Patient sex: F
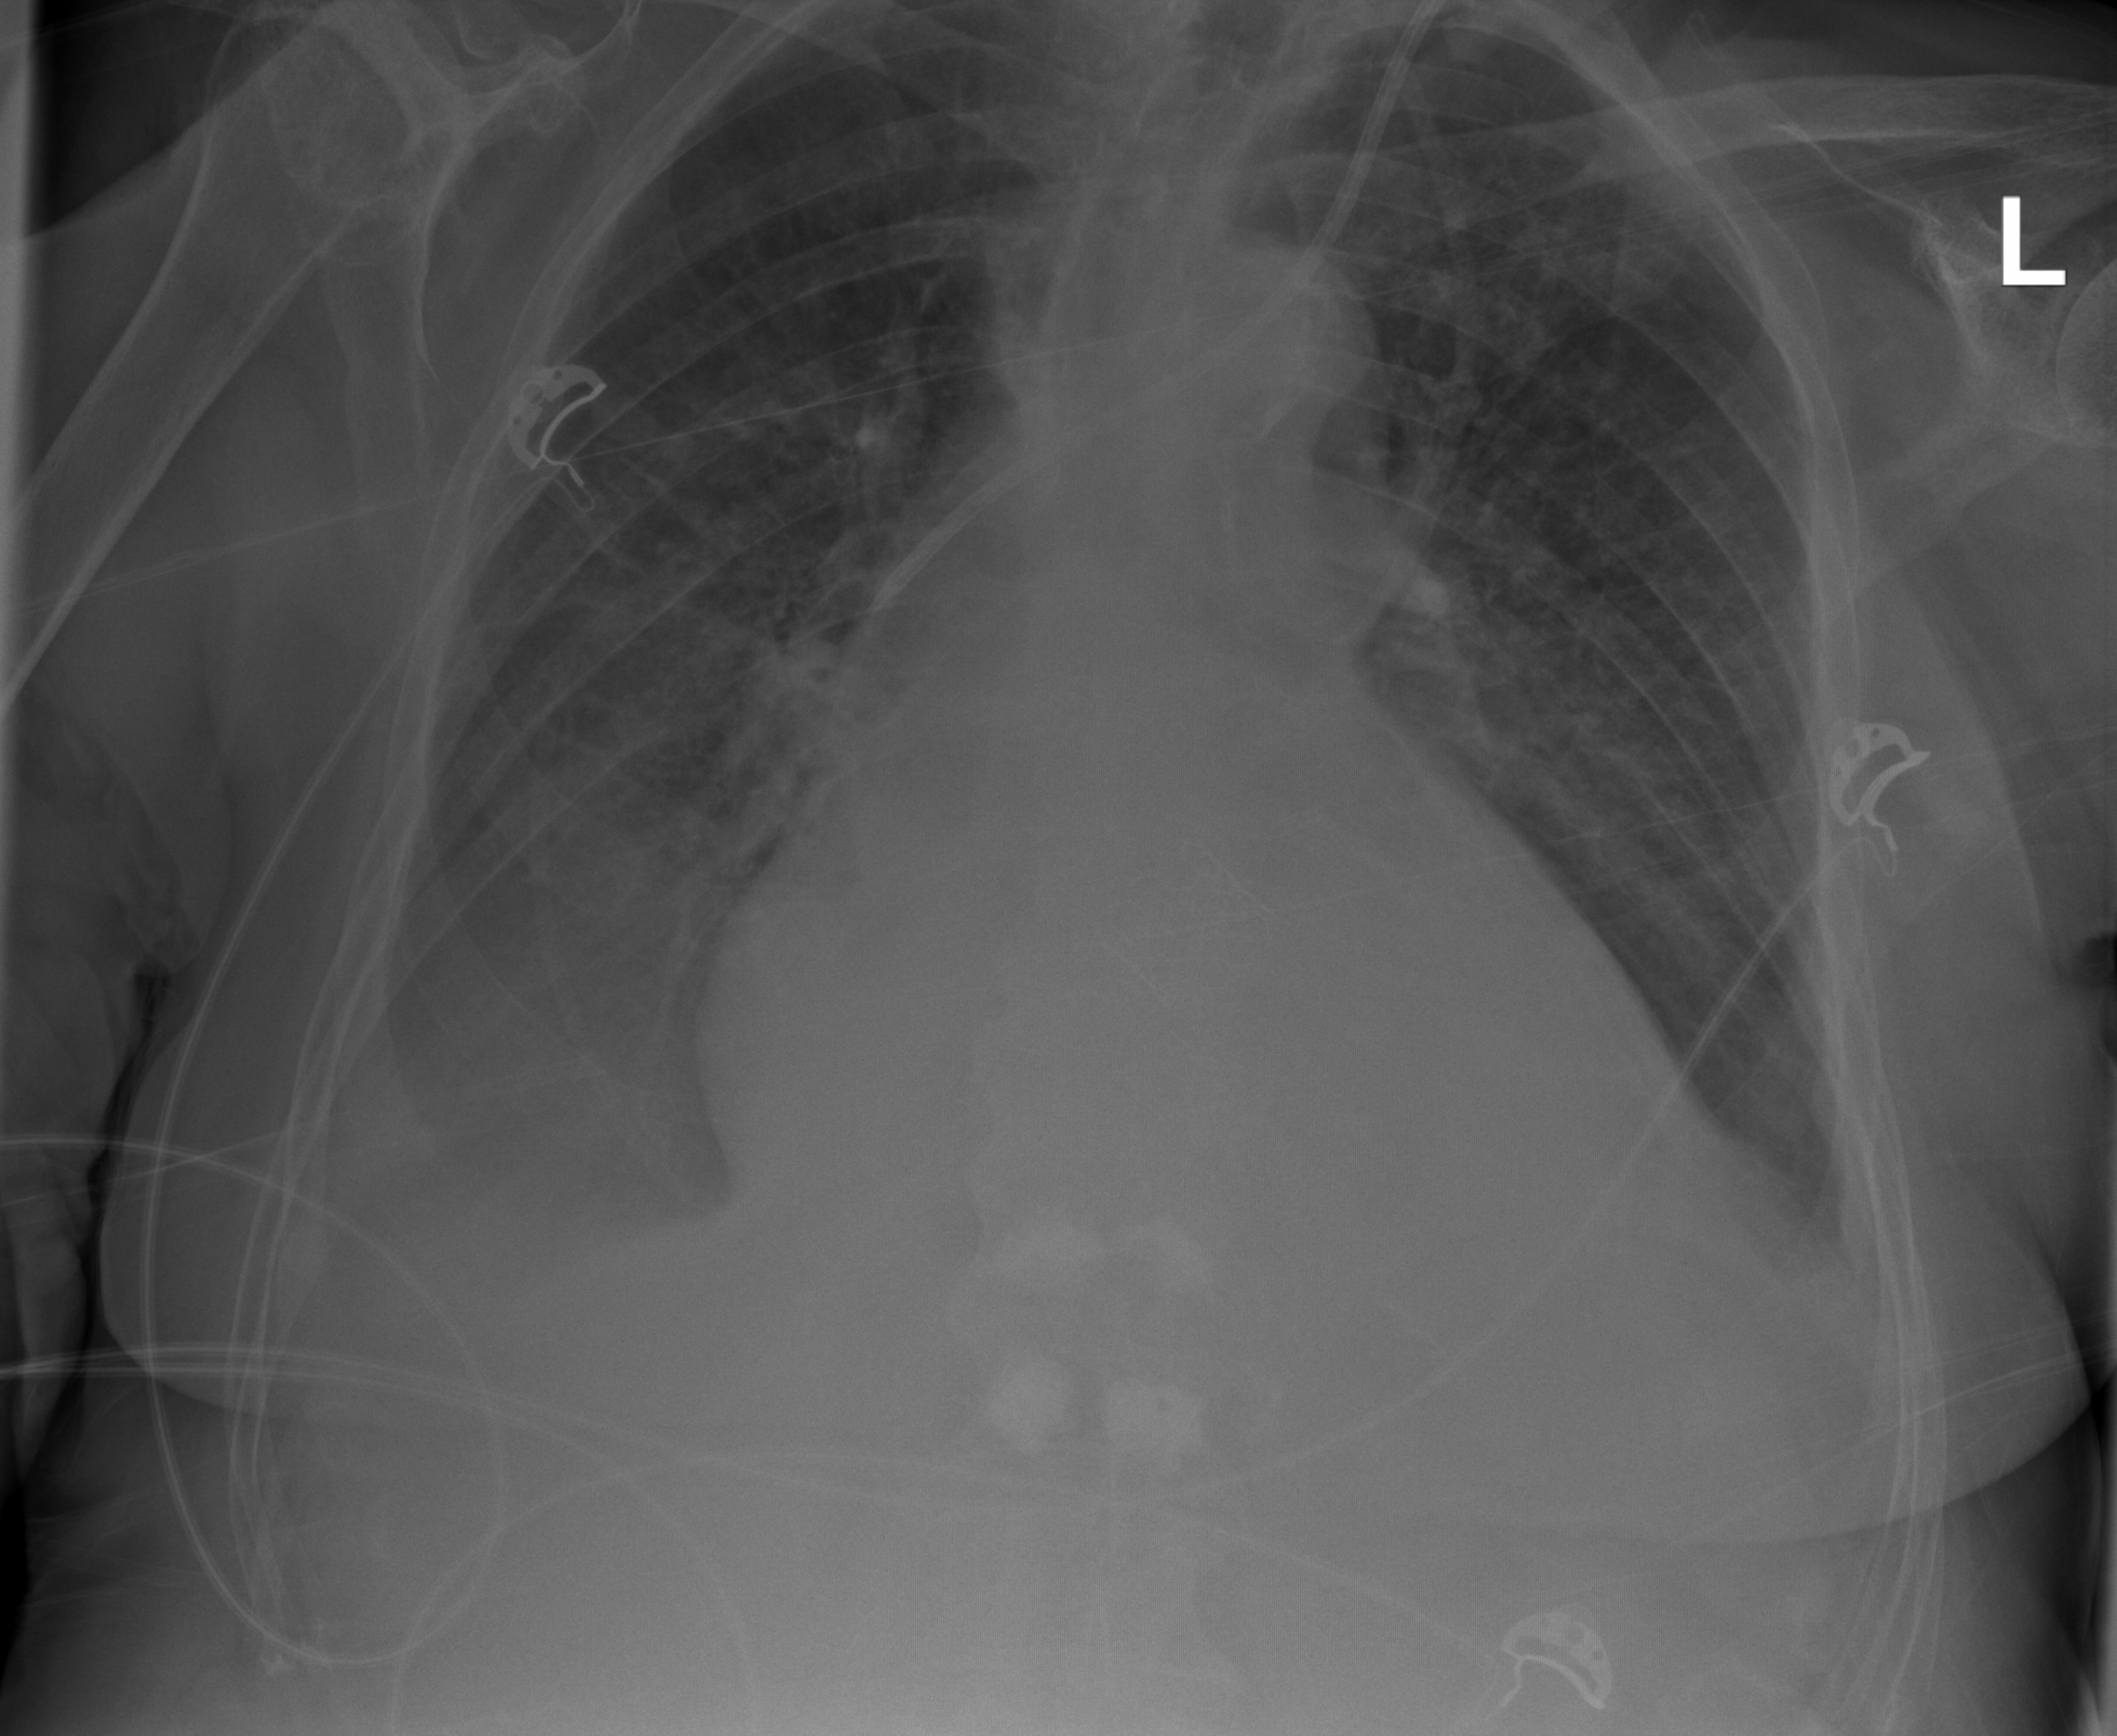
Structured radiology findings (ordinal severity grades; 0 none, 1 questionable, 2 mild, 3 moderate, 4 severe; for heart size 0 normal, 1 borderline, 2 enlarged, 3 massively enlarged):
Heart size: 2
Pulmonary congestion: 2
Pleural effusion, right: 3
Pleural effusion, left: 2
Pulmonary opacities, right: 2
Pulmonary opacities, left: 2
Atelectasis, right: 3
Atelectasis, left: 2